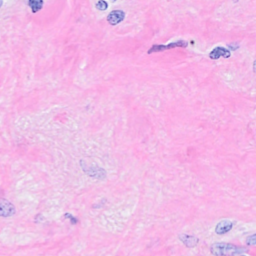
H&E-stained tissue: Breast